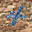
Label: 4